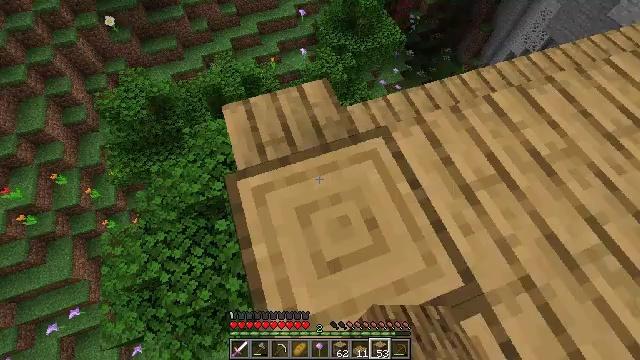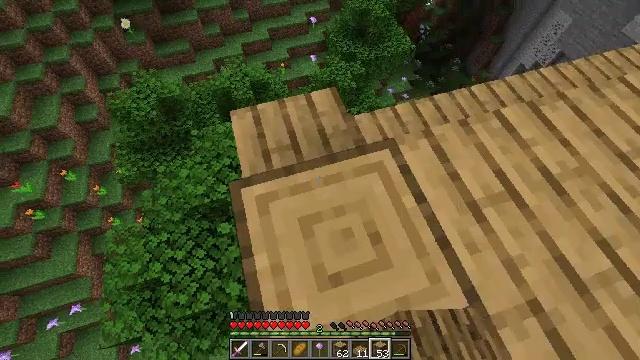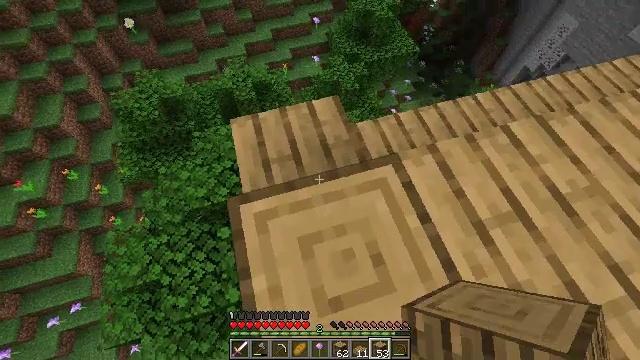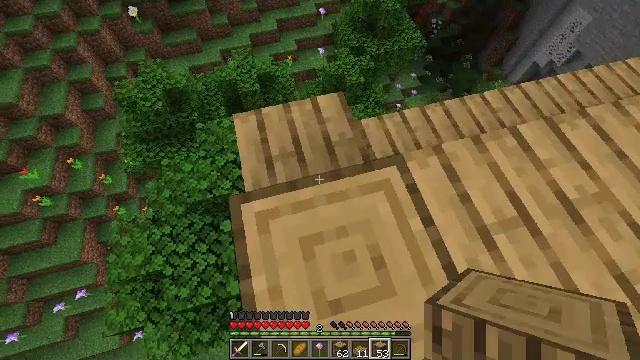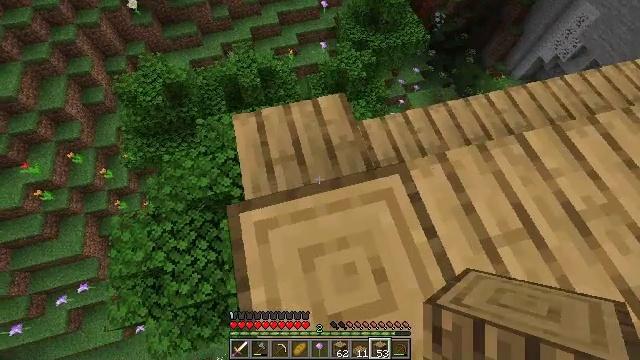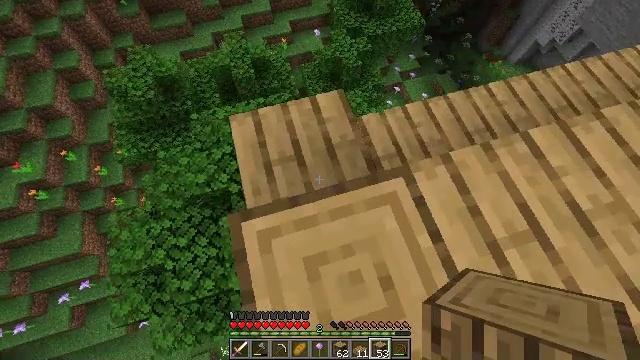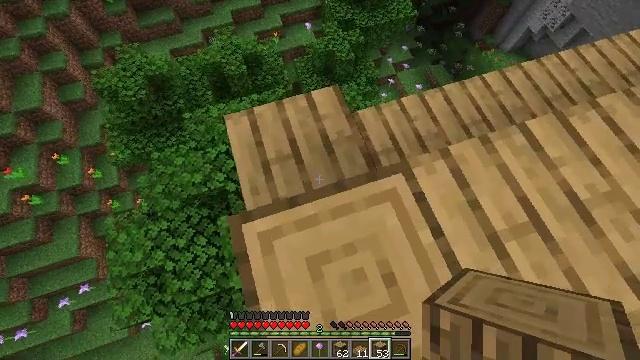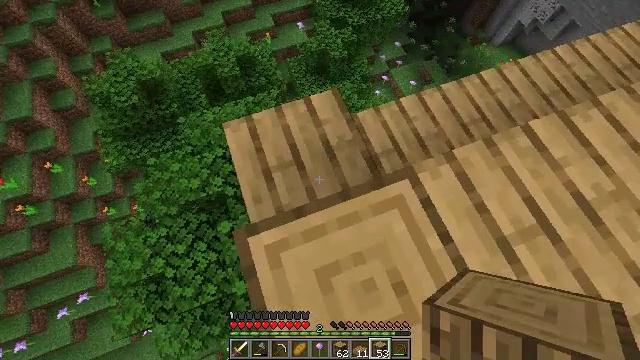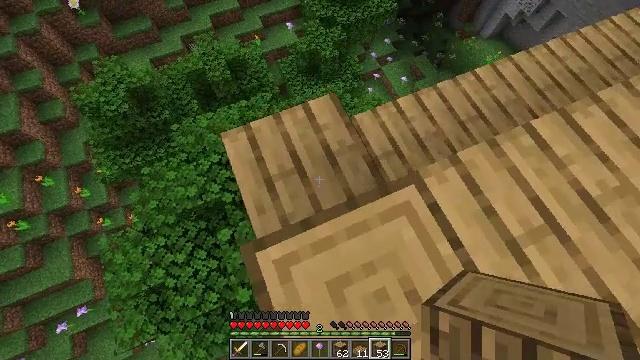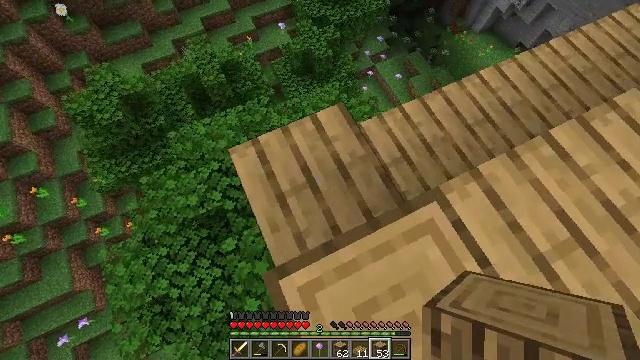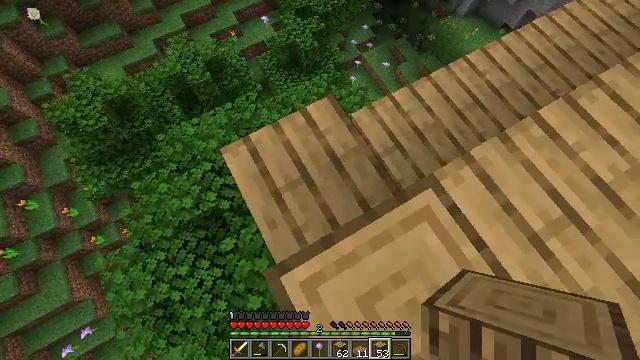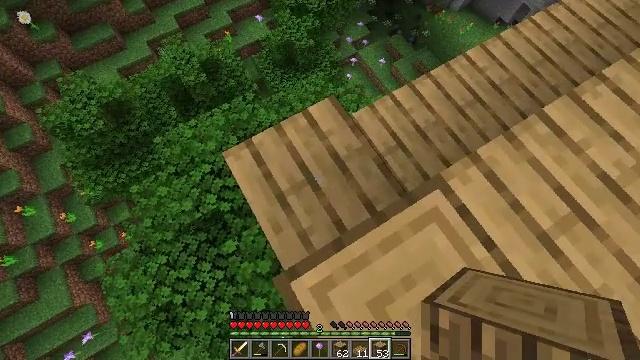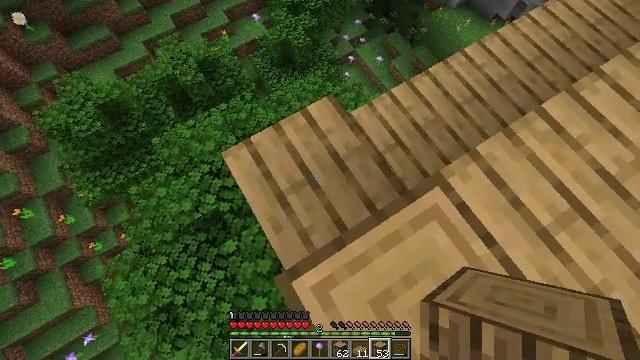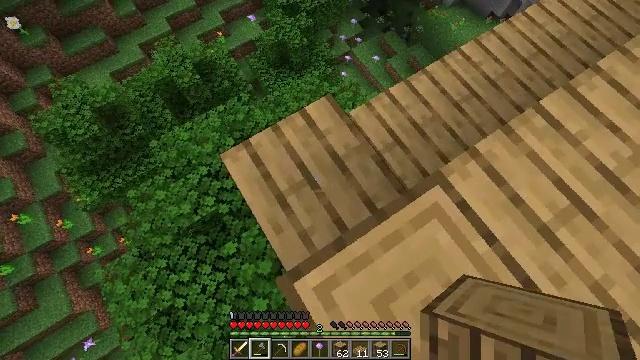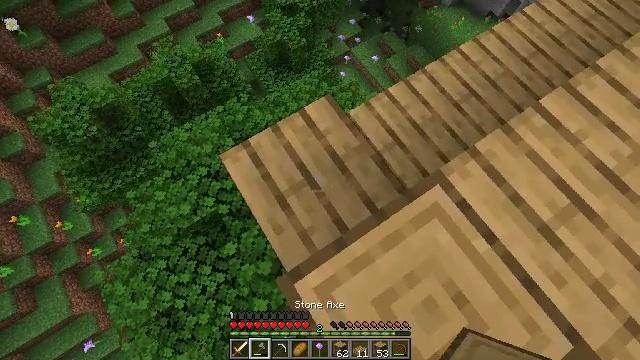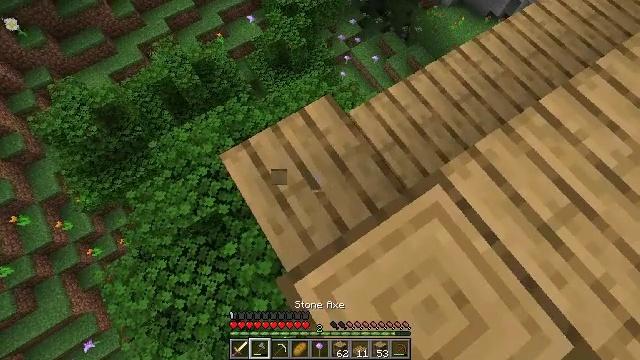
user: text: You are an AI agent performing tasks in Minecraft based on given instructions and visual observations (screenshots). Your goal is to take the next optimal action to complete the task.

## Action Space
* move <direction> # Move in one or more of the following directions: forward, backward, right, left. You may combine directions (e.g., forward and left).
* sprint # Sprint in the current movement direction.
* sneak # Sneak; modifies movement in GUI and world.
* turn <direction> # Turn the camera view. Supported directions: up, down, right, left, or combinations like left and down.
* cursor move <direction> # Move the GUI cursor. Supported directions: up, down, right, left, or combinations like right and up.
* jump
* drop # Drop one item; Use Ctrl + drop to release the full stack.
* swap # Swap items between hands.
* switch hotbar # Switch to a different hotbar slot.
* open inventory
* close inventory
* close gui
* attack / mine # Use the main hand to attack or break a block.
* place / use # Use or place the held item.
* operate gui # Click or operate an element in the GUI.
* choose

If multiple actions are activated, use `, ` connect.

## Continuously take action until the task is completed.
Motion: motion action
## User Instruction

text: Attack the oak slab to collect it.
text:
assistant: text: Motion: move forward, sneak, turn left and up
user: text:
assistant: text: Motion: move forward, sneak
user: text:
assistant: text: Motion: move forward, sneak, turn left and down
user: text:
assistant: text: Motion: move forward, sneak, turn down
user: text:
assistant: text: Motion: move forward and move left, sneak, turn right and down
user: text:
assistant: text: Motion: move forward and move left, sneak, turn right and down
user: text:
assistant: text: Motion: move forward and move left, sneak, turn right
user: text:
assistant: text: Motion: move forward and move left, sneak, turn right
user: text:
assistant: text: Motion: move forward and move left, sneak, turn right
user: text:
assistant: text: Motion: sneak, turn right and down
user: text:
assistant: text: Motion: sneak, turn right
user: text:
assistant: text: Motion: sneak
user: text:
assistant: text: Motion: sneak, turn right, switch to hotbar 2
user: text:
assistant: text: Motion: sneak, switch to hotbar 2
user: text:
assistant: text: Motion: sneak, attack / mine, switch to hotbar 2
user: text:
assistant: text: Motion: sneak, attack / mine
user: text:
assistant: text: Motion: sneak, attack / mine
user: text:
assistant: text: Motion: sneak, attack / mine
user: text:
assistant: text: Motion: sneak, attack / mine
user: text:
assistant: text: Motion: sneak, attack / mine
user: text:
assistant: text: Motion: sneak, attack / mine
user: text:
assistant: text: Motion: sneak, turn right and down, attack / mine
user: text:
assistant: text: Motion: move left, sneak, attack / mine
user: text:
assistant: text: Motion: move left, sneak, attack / mine
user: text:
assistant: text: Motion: move forward and move left, sneak, attack / mine
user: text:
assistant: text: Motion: move forward and move left, sneak, attack / mine
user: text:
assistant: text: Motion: move forward and move left, sneak, attack / mine
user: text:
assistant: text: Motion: sneak, attack / mine
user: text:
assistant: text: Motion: sneak, turn right and down, attack / mine
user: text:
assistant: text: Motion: sneak, turn right and down, attack / mine